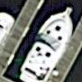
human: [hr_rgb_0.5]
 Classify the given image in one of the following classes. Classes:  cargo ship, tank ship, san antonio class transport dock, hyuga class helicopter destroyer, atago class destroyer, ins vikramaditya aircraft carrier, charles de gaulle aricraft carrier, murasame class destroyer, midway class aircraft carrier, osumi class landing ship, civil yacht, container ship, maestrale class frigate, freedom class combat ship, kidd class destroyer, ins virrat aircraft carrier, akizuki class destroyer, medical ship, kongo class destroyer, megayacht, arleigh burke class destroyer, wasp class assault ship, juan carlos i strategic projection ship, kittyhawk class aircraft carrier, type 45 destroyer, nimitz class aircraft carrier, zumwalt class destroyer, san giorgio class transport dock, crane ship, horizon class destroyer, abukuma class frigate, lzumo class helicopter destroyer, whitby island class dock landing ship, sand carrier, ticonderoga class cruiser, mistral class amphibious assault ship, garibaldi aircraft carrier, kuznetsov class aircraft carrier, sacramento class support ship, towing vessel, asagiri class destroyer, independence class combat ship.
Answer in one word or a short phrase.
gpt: Civil yacht